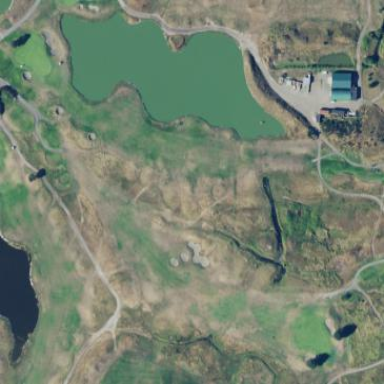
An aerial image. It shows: Golf fairway surrounded by grass.